Field crop: maize
Growth stage: 2
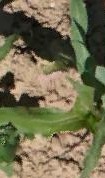
Species: maize